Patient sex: M
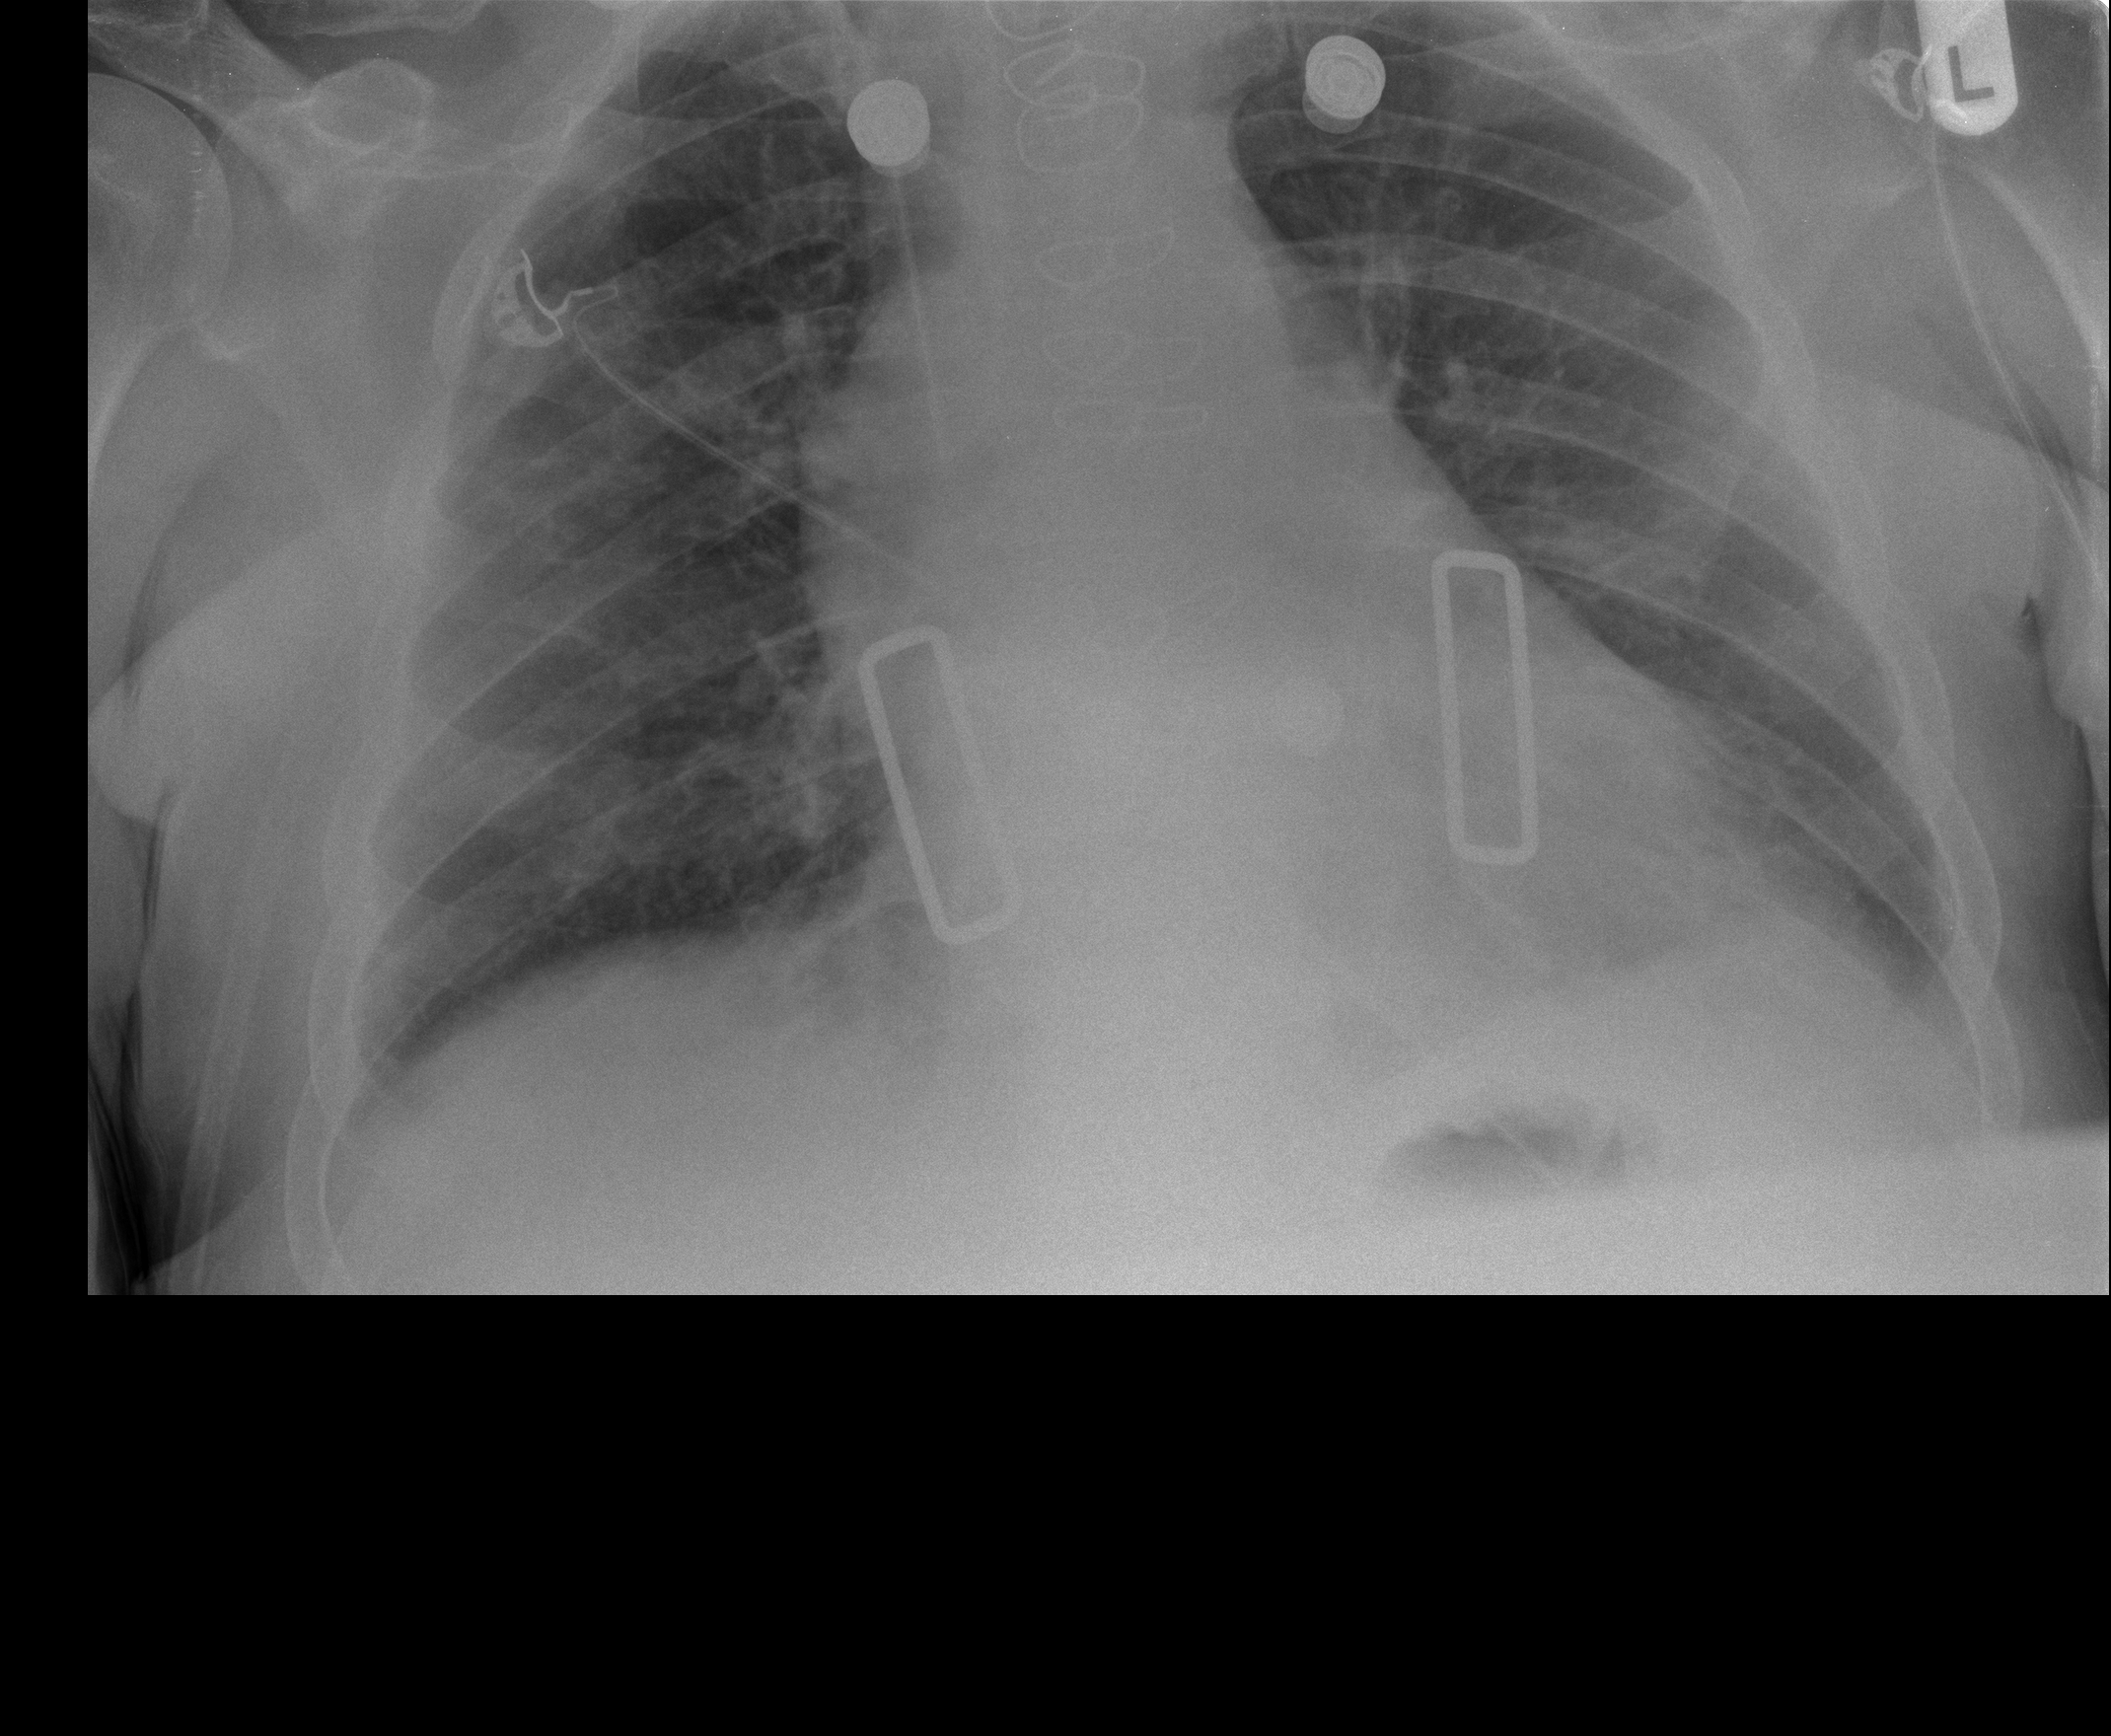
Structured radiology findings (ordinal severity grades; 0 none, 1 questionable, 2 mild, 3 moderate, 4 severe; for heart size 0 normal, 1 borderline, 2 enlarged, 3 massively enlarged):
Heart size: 0
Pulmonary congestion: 0
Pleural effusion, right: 0
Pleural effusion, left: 0
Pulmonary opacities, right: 0
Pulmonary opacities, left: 0
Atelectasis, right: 0
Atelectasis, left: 2